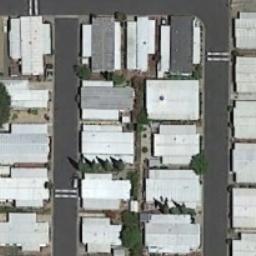
Label: residential